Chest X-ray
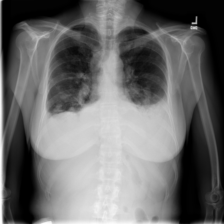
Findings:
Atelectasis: negative
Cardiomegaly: negative
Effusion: positive
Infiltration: negative
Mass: negative
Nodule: positive
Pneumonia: negative
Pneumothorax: negative
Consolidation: negative
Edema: negative
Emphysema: negative
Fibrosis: negative
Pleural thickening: negative
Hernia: negative